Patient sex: M
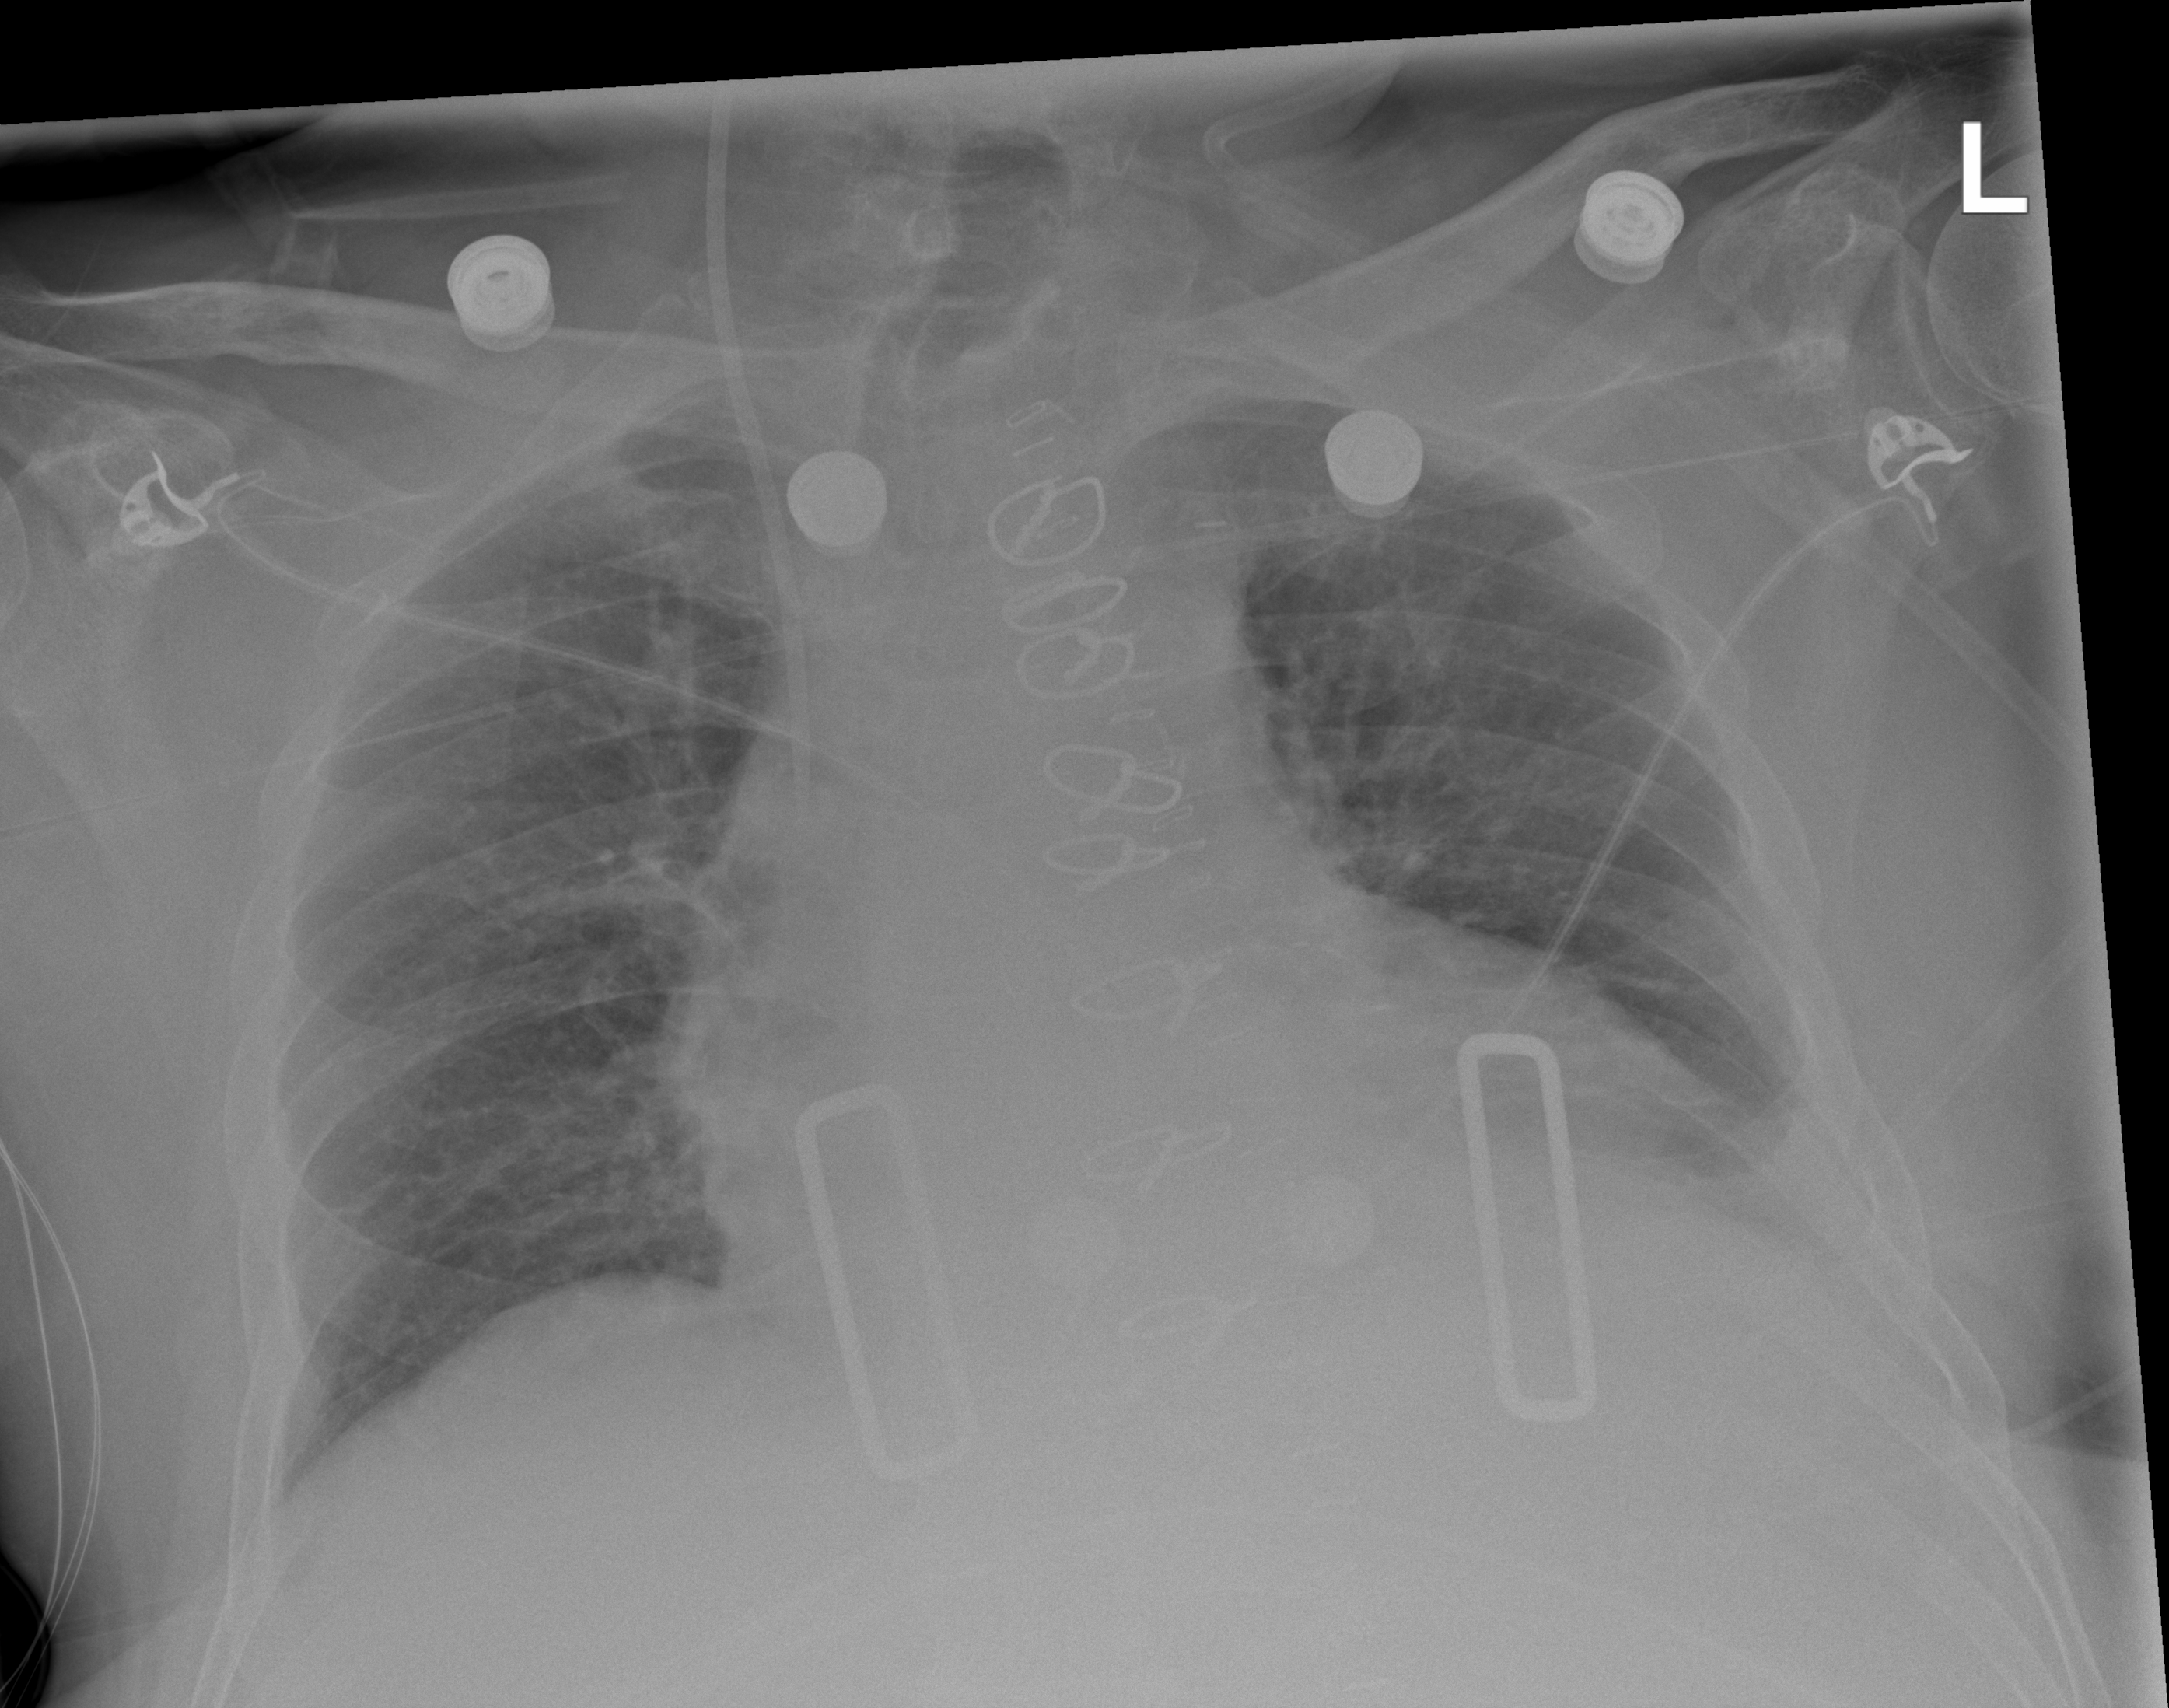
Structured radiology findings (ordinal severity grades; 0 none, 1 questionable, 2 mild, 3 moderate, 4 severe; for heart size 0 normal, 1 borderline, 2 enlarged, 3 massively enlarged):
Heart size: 2
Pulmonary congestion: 1
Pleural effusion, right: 0
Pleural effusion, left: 2
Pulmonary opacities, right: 0
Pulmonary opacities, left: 1
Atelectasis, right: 2
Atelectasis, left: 2